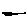
Label: cloud